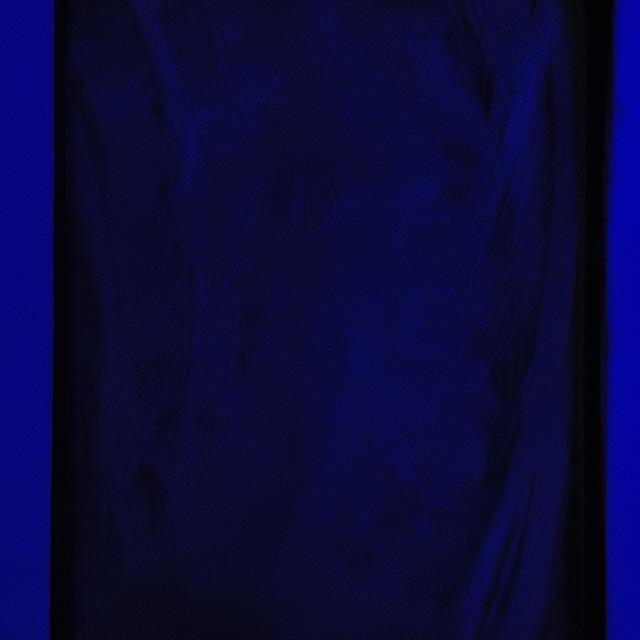
Healthy canine skin — no visible lesions, inflammation, or abnormalities. The skin and coat appear normal.